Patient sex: M
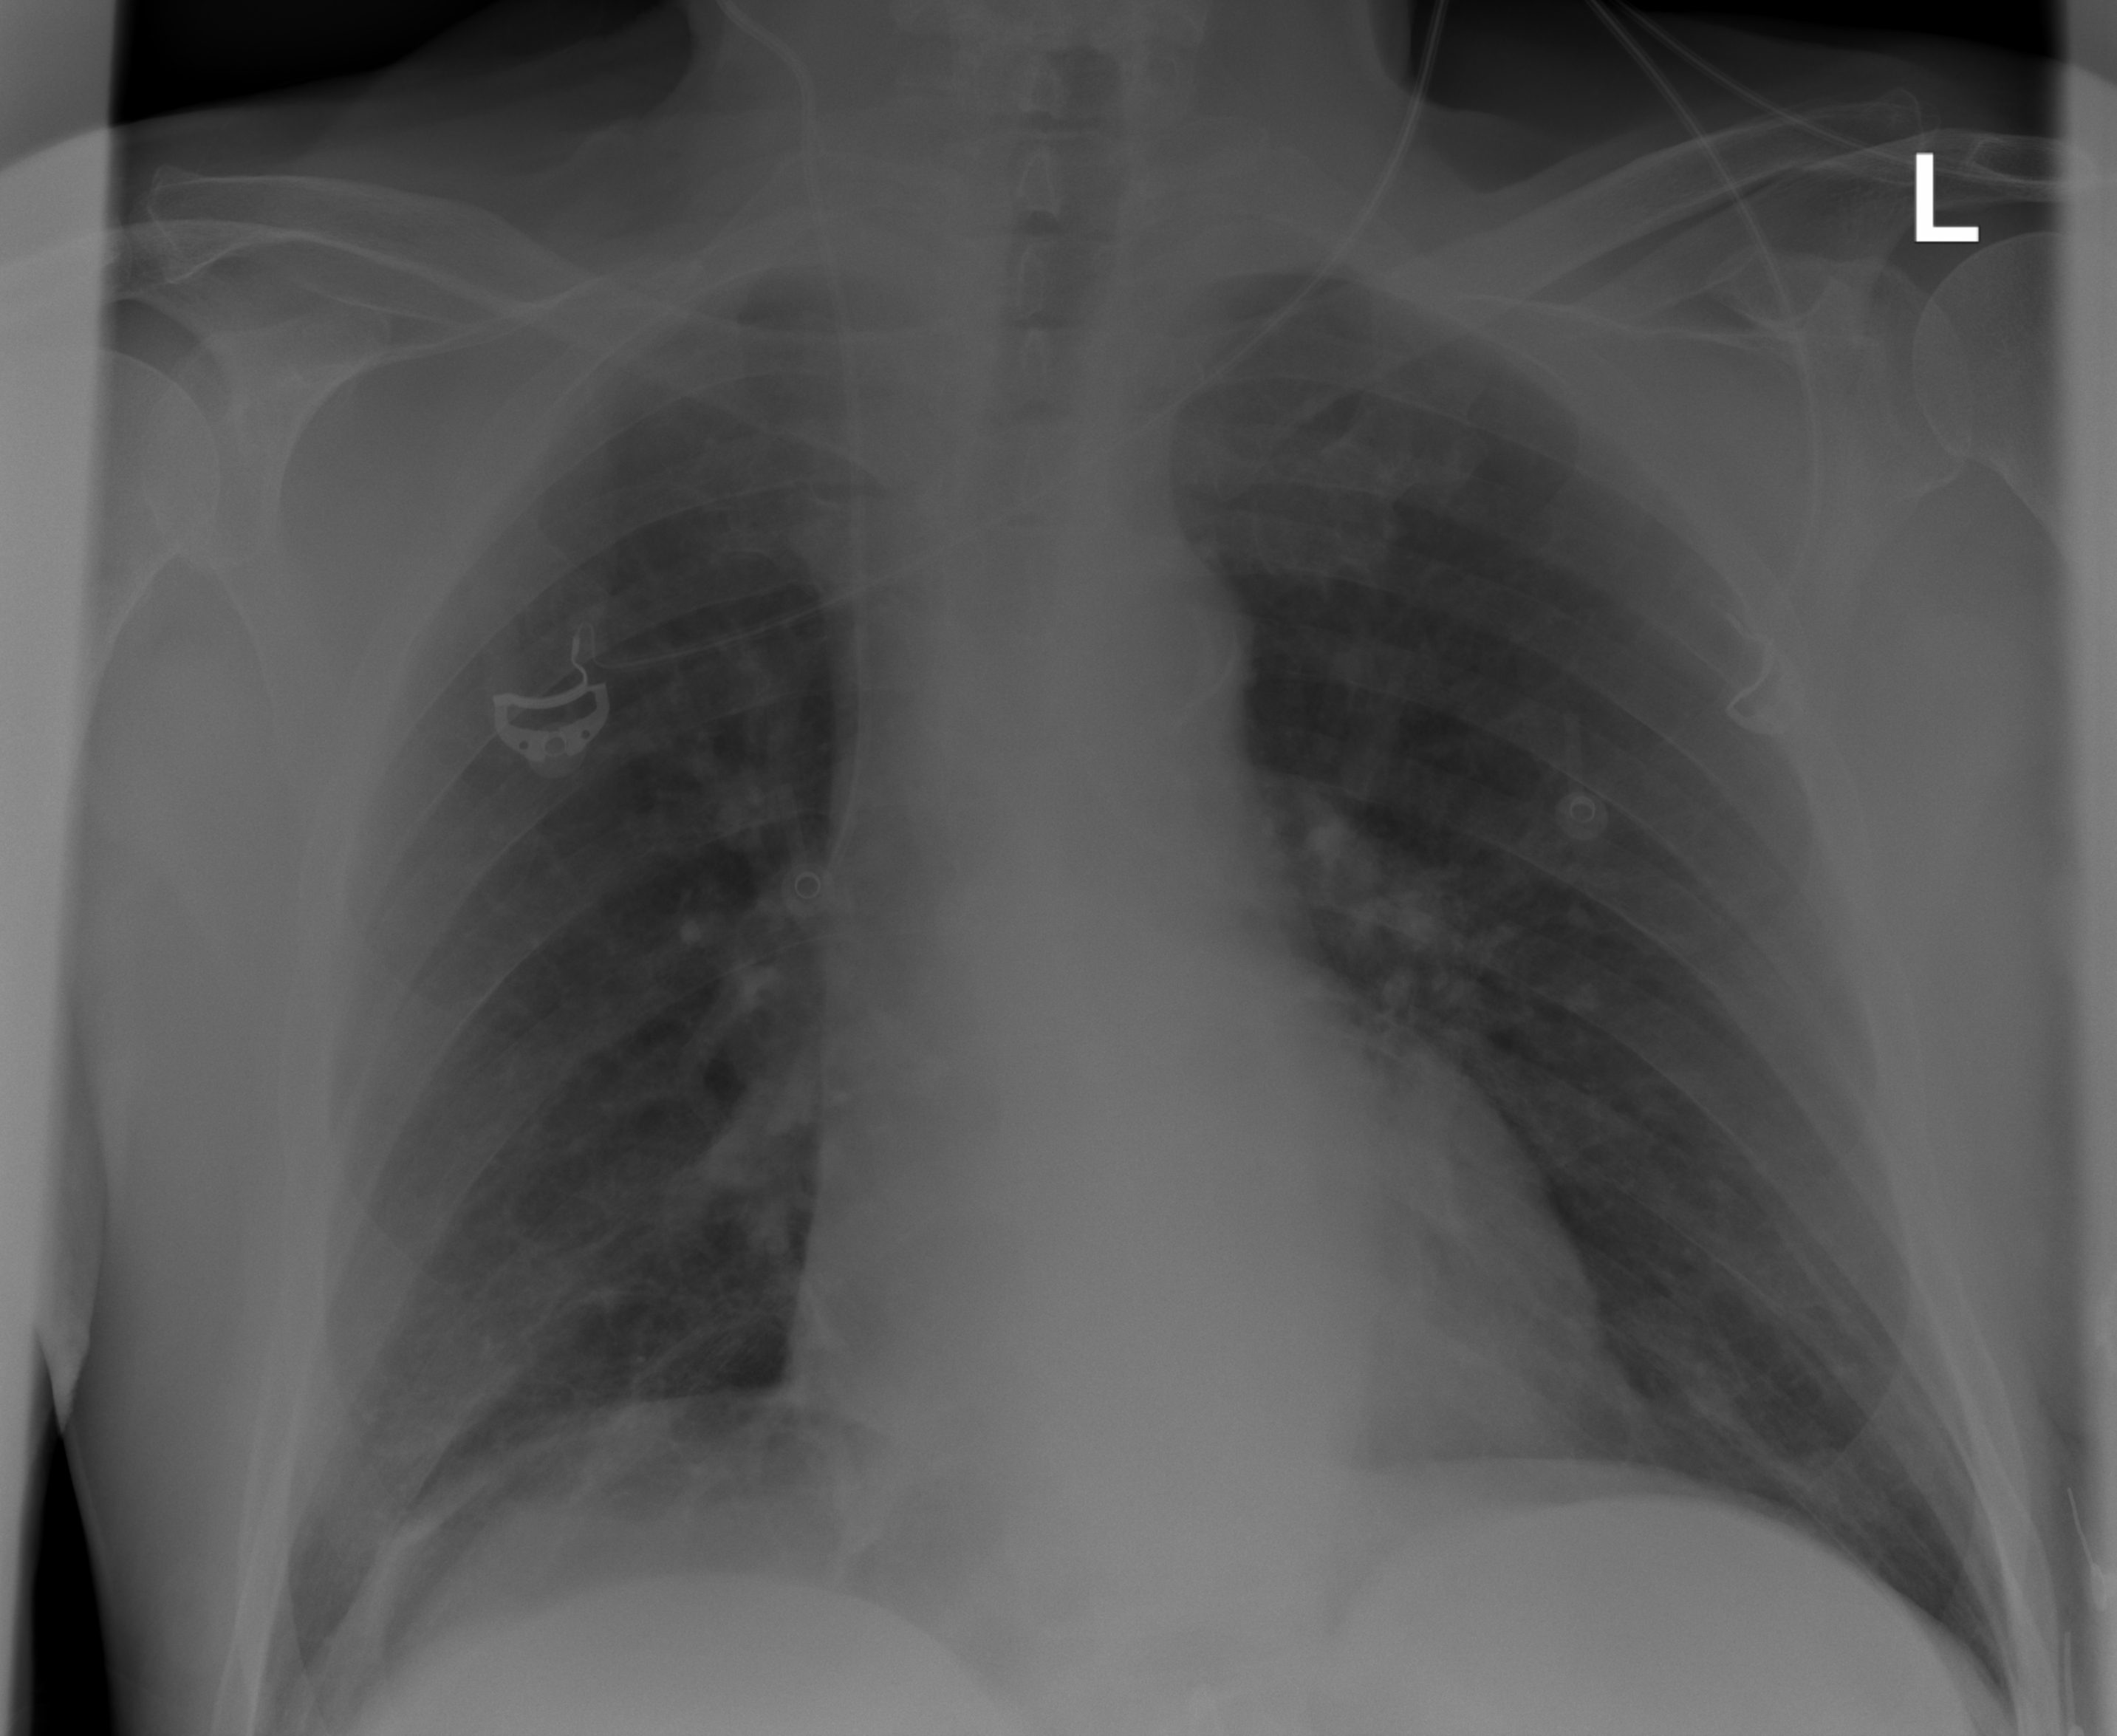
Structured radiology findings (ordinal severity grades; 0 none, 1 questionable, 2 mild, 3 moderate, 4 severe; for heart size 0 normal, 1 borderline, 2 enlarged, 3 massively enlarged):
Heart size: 1
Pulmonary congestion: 0
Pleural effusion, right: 0
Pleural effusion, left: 0
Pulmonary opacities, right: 1
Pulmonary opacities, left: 0
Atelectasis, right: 2
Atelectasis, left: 2